Field crop: maize
Growth stage: 2
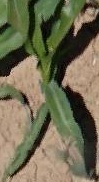
Species: maize